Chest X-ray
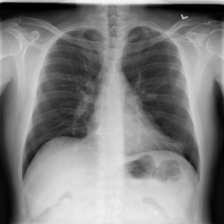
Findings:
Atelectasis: negative
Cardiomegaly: negative
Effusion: negative
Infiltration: negative
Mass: negative
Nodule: negative
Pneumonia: negative
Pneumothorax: negative
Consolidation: negative
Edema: negative
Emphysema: negative
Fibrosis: negative
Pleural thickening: negative
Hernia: negative